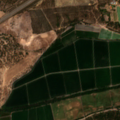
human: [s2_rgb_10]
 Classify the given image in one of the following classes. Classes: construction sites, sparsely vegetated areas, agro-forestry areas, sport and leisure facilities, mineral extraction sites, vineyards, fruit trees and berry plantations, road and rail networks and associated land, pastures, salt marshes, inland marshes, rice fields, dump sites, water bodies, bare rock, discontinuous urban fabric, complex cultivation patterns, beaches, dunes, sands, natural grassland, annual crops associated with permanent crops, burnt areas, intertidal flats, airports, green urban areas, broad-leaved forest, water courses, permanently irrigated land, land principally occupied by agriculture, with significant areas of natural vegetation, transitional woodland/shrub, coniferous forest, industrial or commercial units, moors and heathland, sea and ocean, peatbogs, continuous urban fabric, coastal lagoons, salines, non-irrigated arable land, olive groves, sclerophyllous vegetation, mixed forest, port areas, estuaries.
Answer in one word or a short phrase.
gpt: permanently irrigated land, rice fields, agro-forestry areas, broad-leaved forest, mixed forest